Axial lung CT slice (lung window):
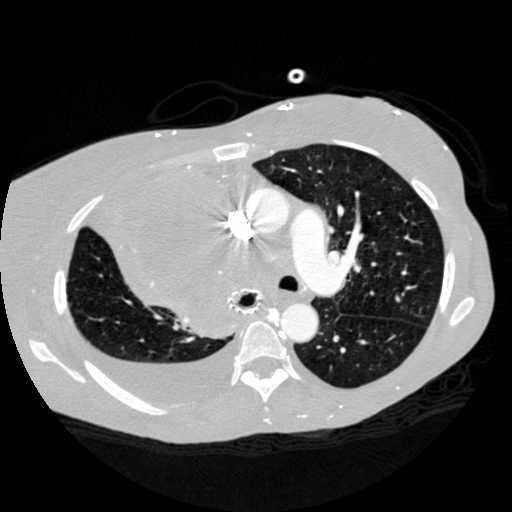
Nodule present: no